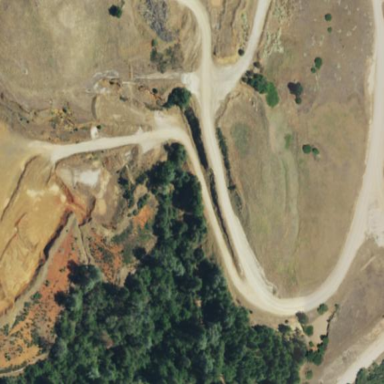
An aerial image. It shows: Quarry area.